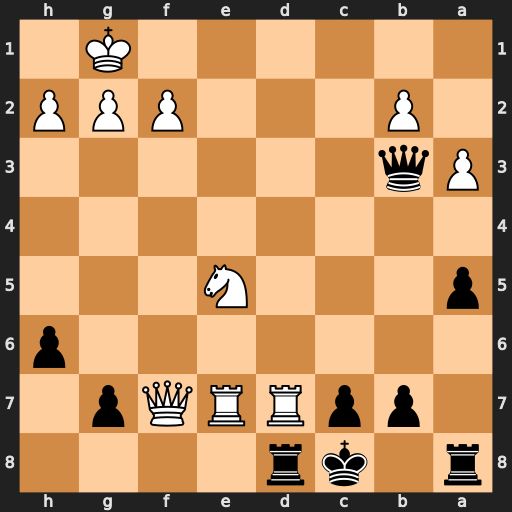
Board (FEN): r1kr4/1ppRRQp1/7p/p3N3/8/Pq6/1P3PPP/6K1
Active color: b
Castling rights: -
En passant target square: -
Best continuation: Qd1+ Rxd1 Rxd1#